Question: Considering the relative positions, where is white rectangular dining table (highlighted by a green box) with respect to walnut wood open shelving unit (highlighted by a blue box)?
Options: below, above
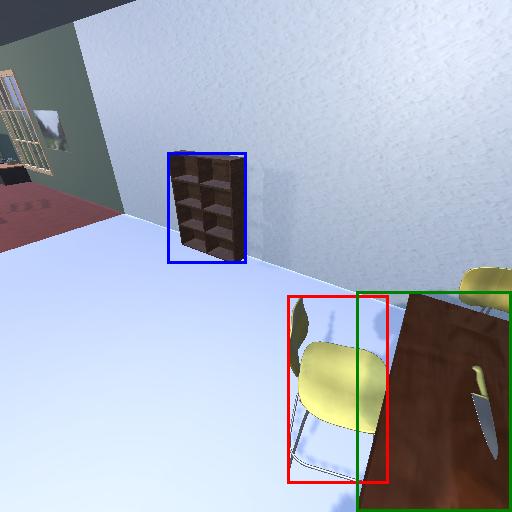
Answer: below